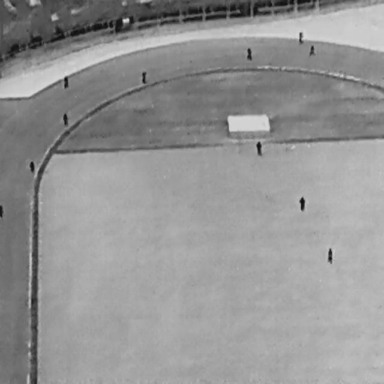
There are 11 People in the infrared image.